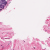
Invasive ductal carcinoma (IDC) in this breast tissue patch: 0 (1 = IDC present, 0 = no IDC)